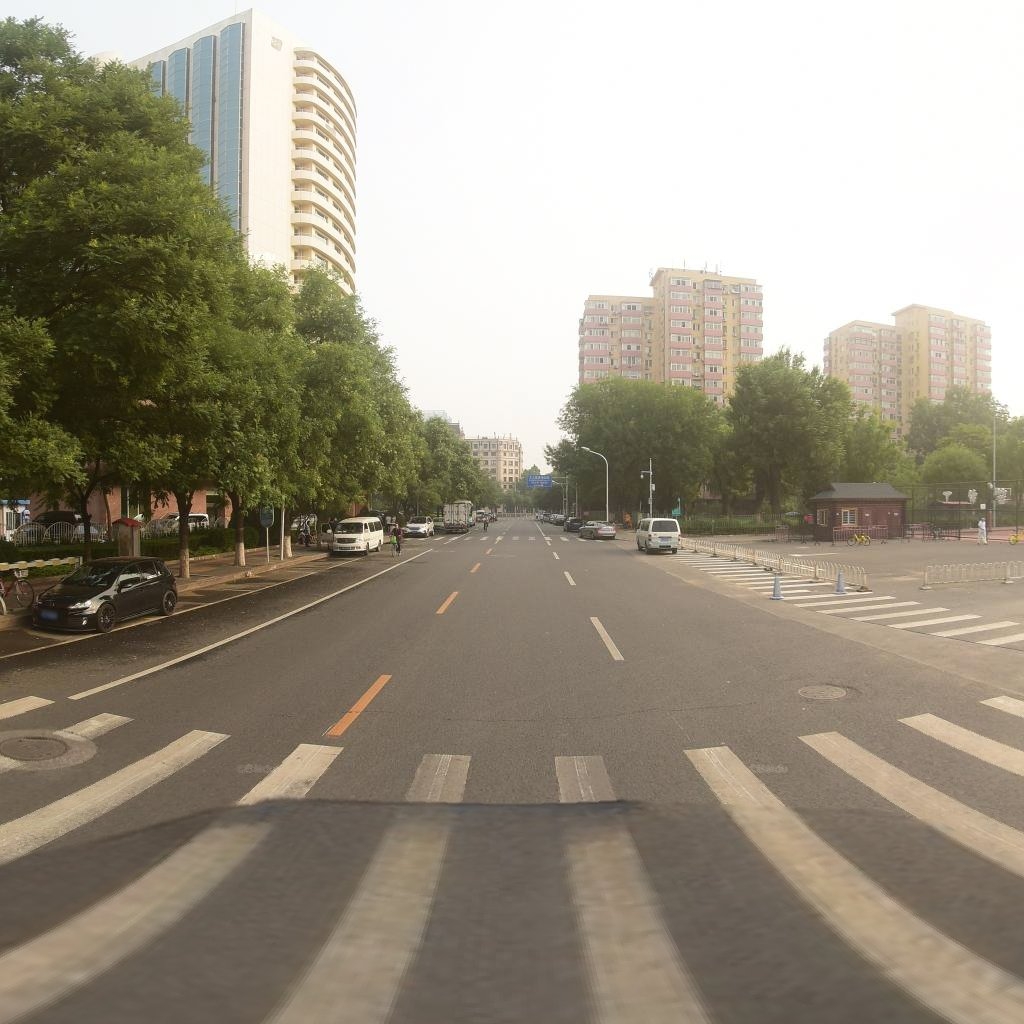
Region: Dongcheng
Road damage annotations: transverse crack, manhole cover, manhole cover